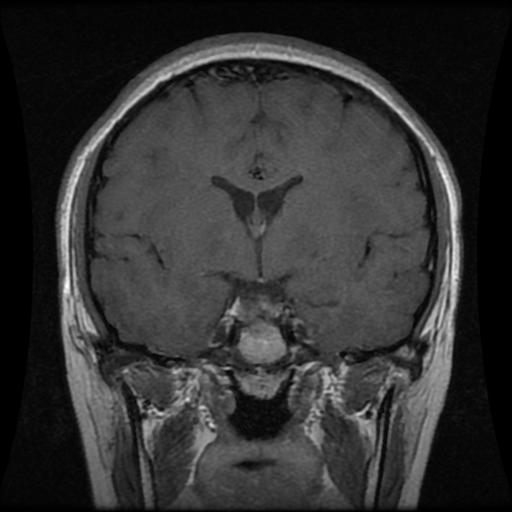
Label: pituitary